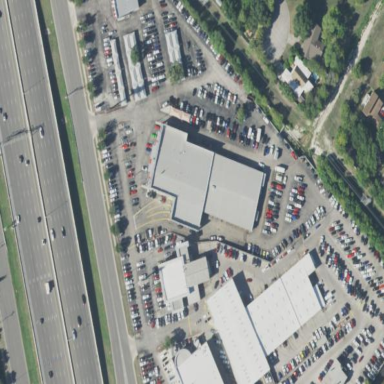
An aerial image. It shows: Retail building housing car shop.